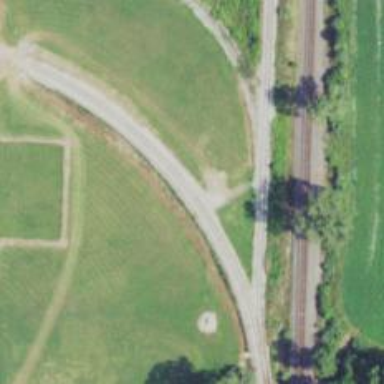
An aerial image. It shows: Rail spur service.